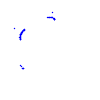
Particle: proton